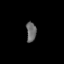
Tissue: prostate
Cell type: Fibroblasts
Senescence score: 0.7405
Nuclear area (px): 194
Mean DAPI intensity: 106.335